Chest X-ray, PA view. Patient: 63 years old, sex M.
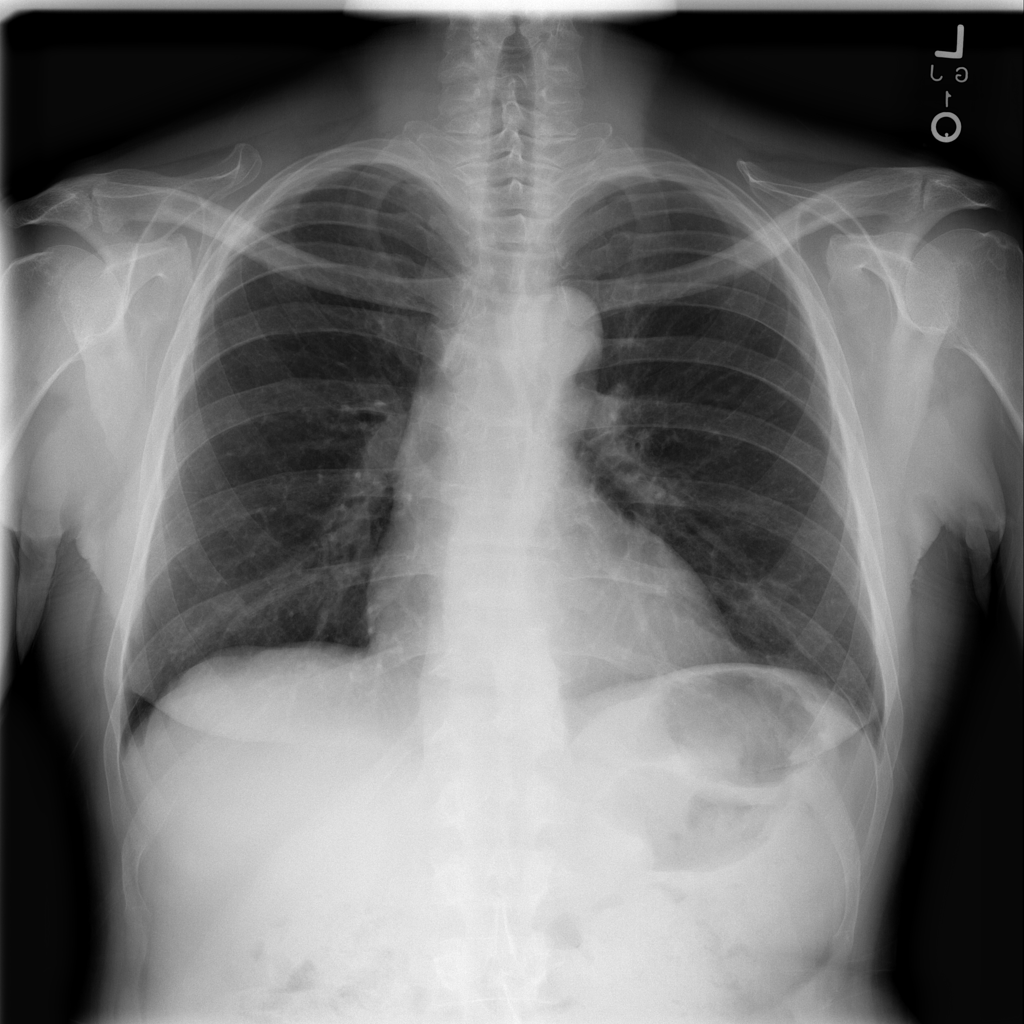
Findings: No Finding